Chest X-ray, PA view. Patient: 35 years old, sex M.
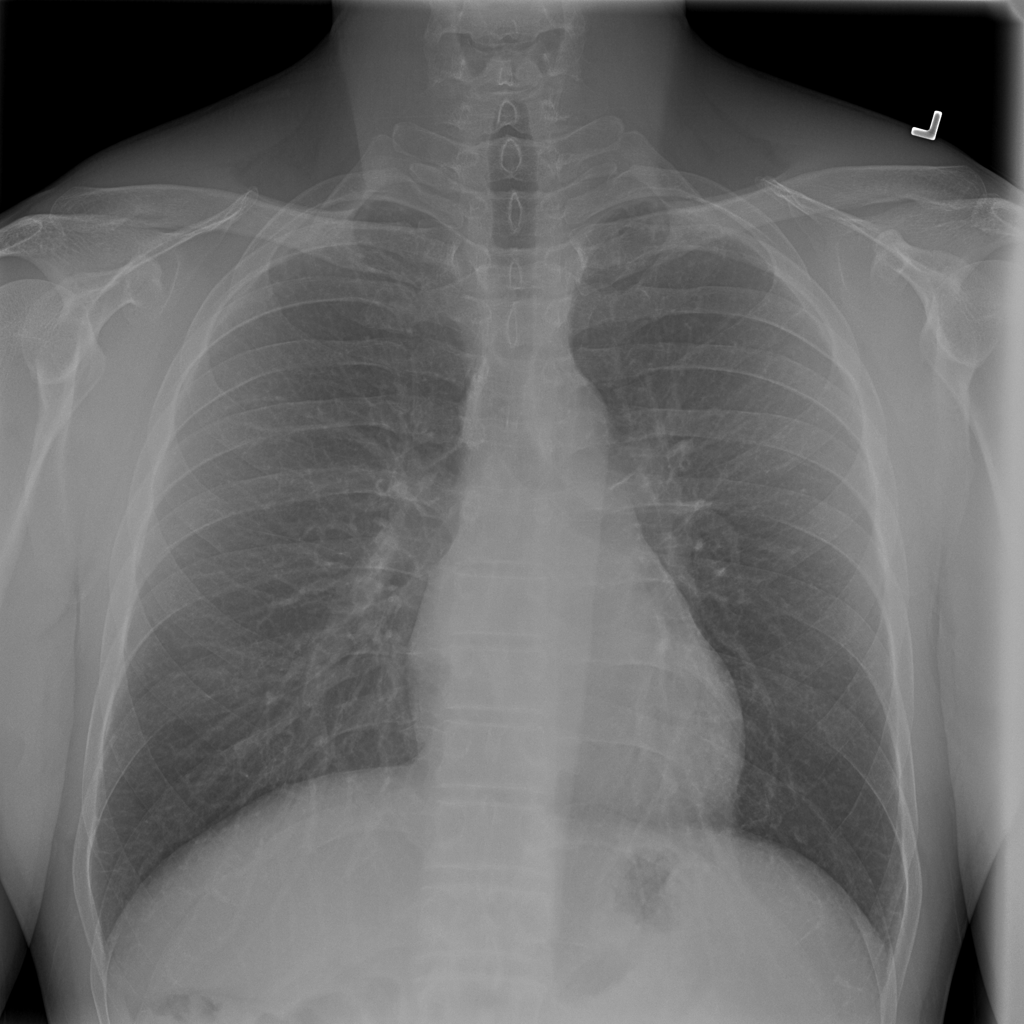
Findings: Infiltration